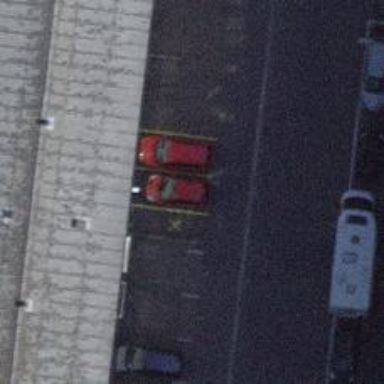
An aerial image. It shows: Car sharing facility.